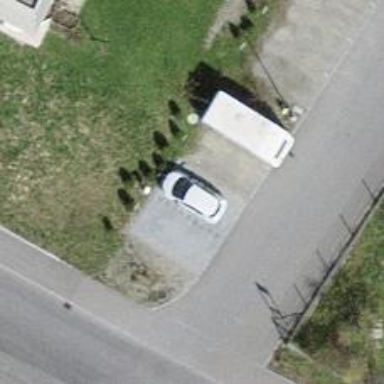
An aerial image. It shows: Car rental facility.